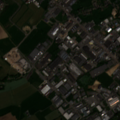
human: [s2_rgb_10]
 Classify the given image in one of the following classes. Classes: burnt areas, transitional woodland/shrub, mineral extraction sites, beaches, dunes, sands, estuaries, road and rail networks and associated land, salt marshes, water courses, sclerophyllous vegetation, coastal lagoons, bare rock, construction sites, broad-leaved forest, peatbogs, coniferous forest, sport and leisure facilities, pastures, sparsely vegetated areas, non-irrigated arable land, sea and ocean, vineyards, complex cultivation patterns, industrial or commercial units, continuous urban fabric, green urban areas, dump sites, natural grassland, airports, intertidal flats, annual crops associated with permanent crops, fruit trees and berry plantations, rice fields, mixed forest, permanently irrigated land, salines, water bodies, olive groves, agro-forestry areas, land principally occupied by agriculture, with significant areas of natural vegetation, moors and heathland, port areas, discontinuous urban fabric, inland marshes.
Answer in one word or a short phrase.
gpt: discontinuous urban fabric, industrial or commercial units, pastures